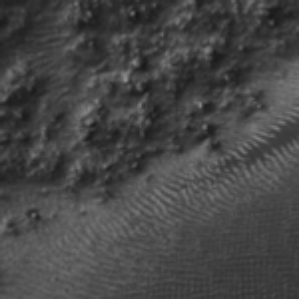
Label: frost